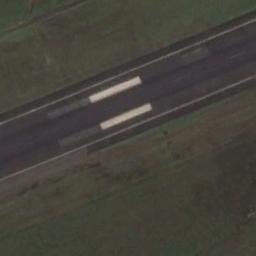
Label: runway